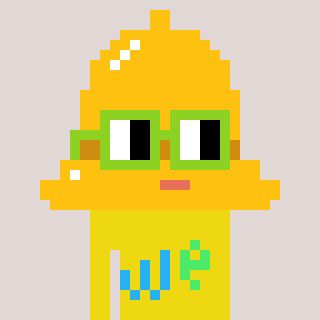
a pixel art character with square light green glasses, a bell-shaped head and a yellow-colored body on a warm background